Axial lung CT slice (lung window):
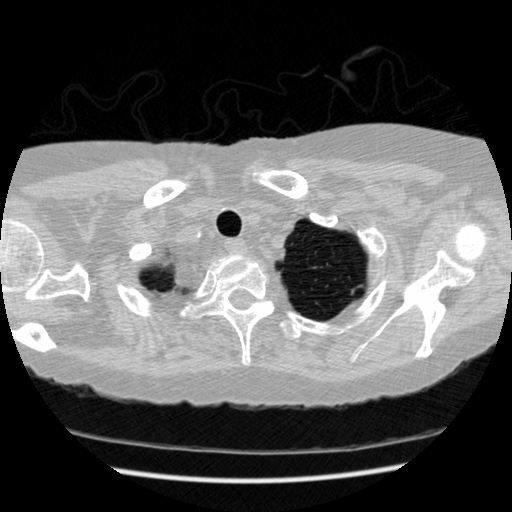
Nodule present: no